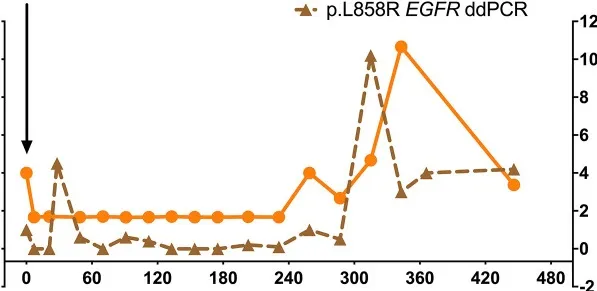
Saliva-based EFIRM for detection of p. L858R EGFR and p. E545K PIK3CA in Case 2. (B) The change trends of p. L858R EGFR EFIRM data have significant similarities with plasma-based ddPCR for p. L858R EGFR (R = 0.467, P = 0.04).
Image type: pathology (immunostaining)